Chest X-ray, PA view. Patient: 65 years old, sex M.
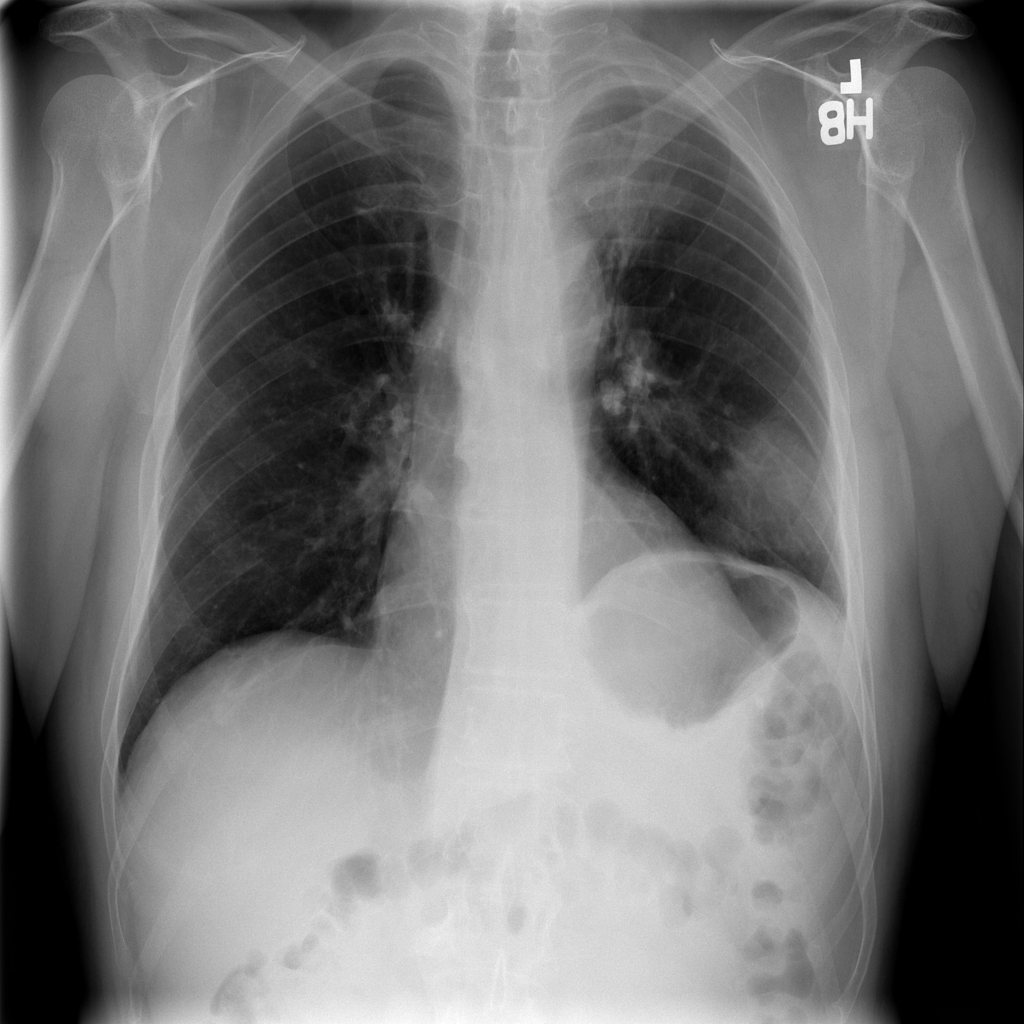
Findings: Mass